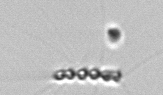
Label: Chaetoceros